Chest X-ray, PA view. Patient: 58 years old, sex M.
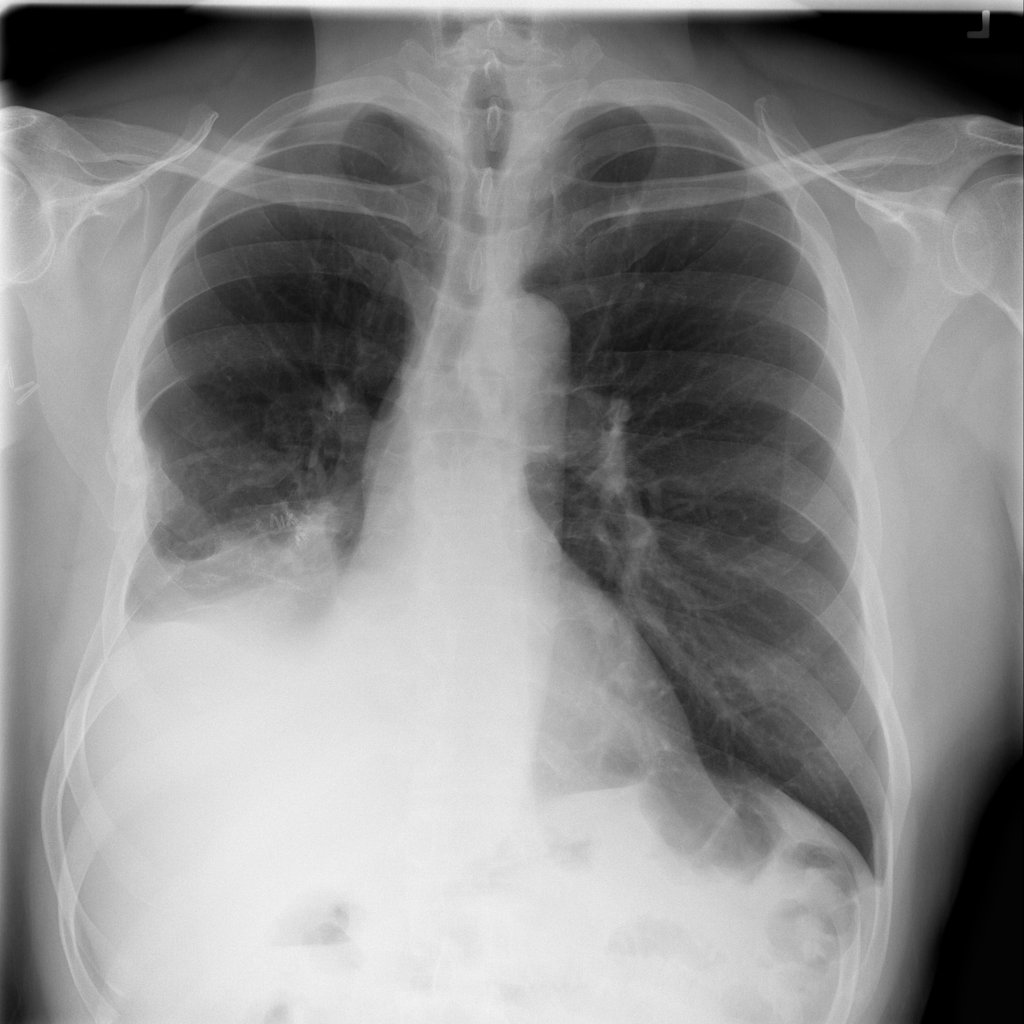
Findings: No Finding